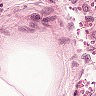
Metastatic tissue present: no